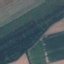
Label: AnnualCrop